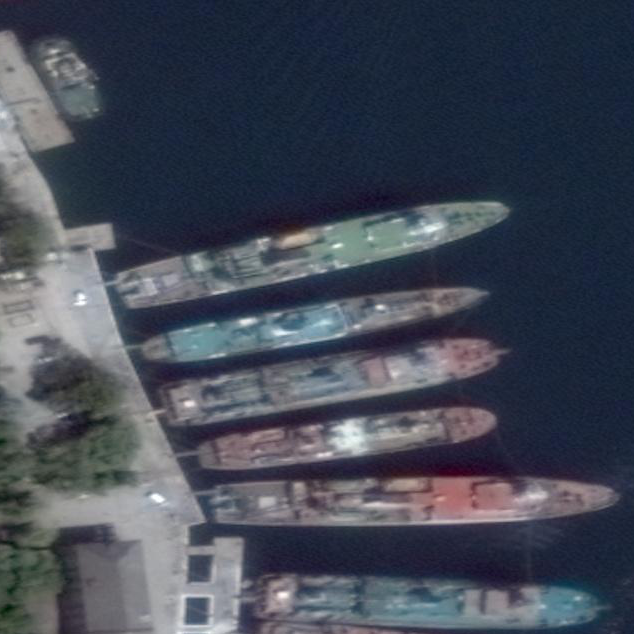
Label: civil